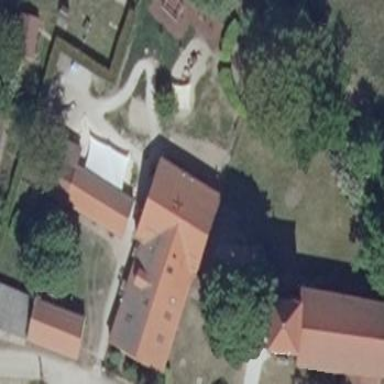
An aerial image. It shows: Kindergarten building.